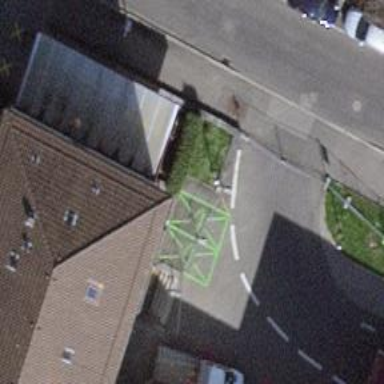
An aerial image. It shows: Bicycle parking area.